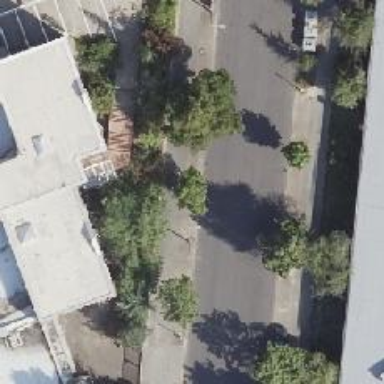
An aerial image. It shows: Broadleaved deciduous tree with parking obstacle nearby.